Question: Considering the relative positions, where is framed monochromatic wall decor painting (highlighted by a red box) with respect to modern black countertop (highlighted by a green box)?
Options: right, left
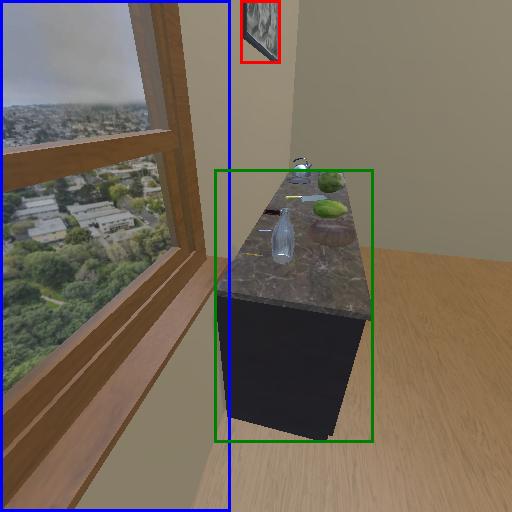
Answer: right